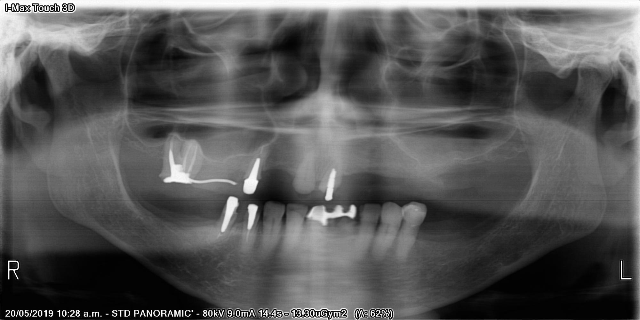
adult